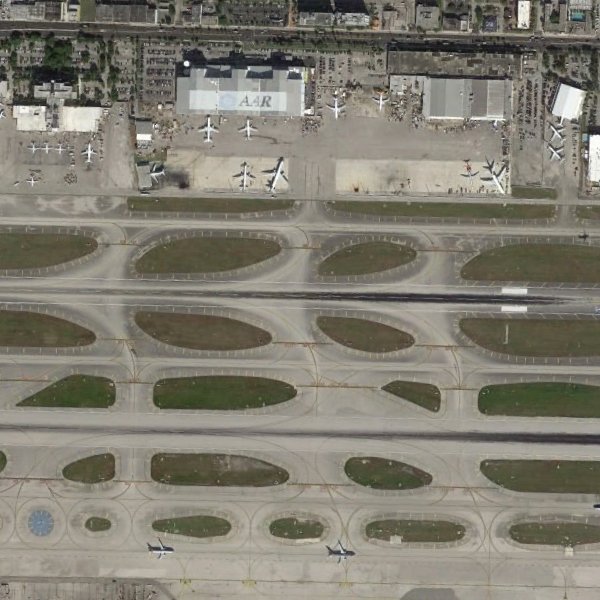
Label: Airport